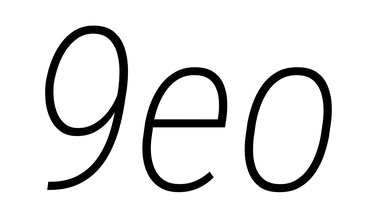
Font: Roboto-Italic_Condensed_ExtraLight_Italic